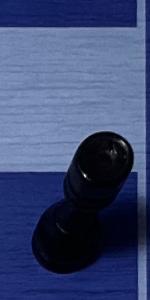
Label: Rook_Black